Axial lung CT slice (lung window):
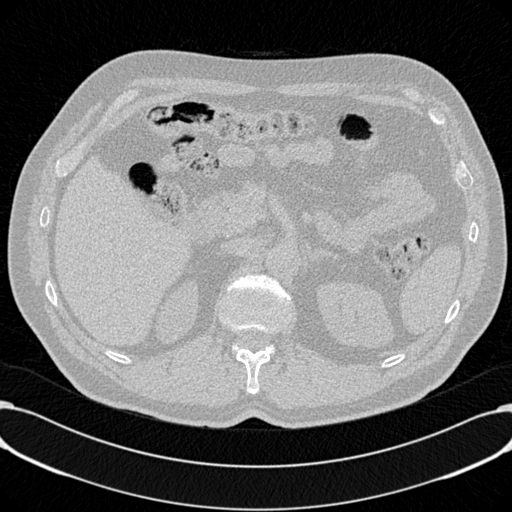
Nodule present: no